Question: I would like to convert a radio button to a bootstrap ON/OFF toggle. I know how to do it for a checkbox:
'''
<input checked data-toggle="toggle" type="checkbox">
'''
I tried it for a radio button by replacing the type of checkbox with radio, instead I got a normal radio button.
What i mean by ON/OFF toggle is:

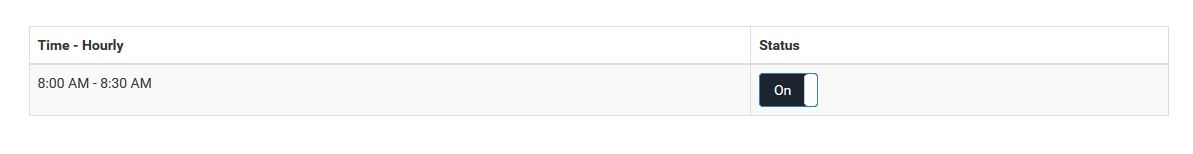
Answer: You can use <URL> :
Include the dependencies: jQuery, Bootstrap and Bootstrap Switch CSS + Javascript.
'''
[...]
<link href="bootstrap.css" rel="stylesheet">
<link href="bootstrap-switch.css" rel="stylesheet">
<script src="jquery.js"></script>
<script src="bootstrap-switch.js"></script>
[...]
'''
Add your checkbox.
'''
<input type="checkbox" name="my-checkbox" checked>
Initialize Bootstrap Switch.
'''
'''
$("[name='my-checkbox']").bootstrapSwitch();
'''
Enjoy.
You can use the plugin for Turn checkboxes and radio buttons in toggle switches